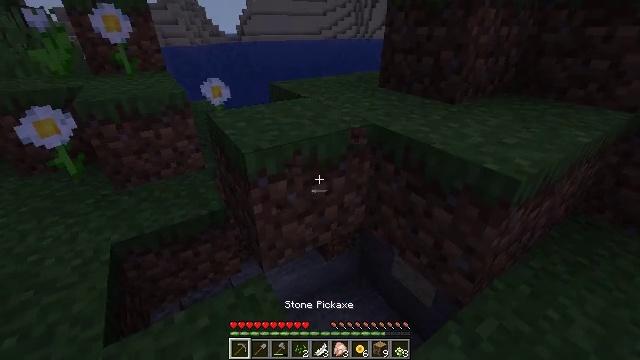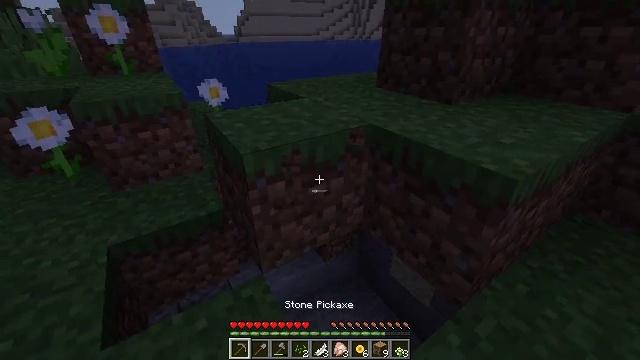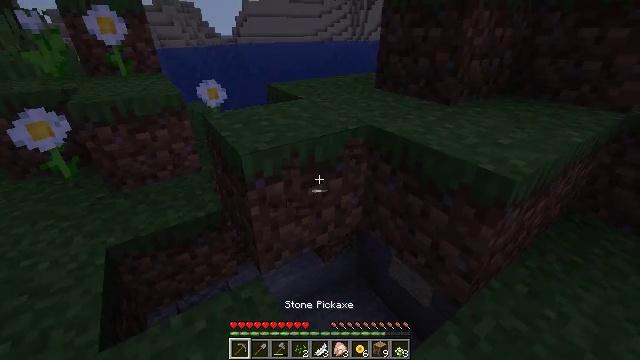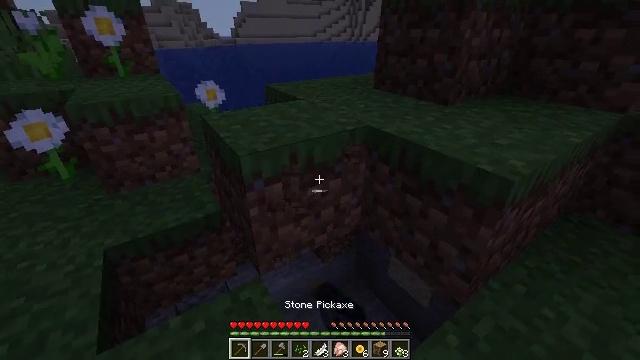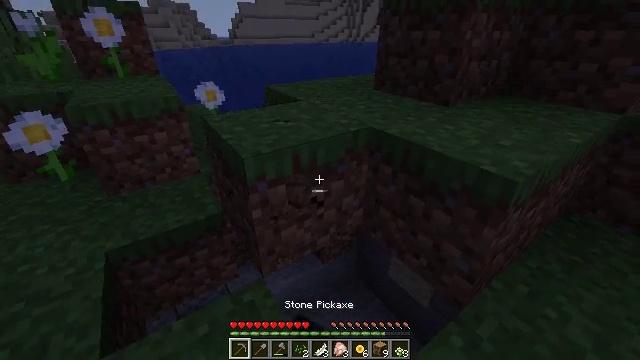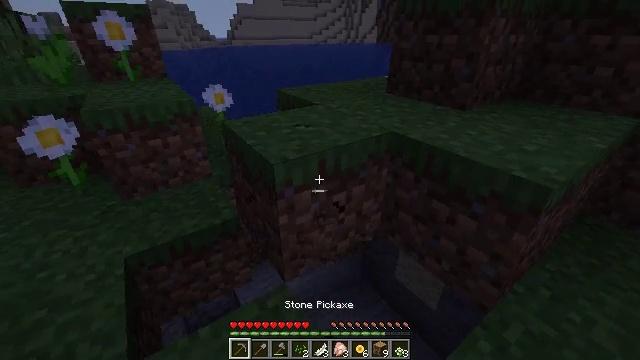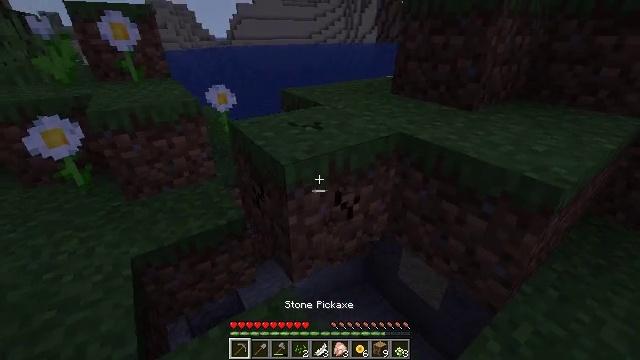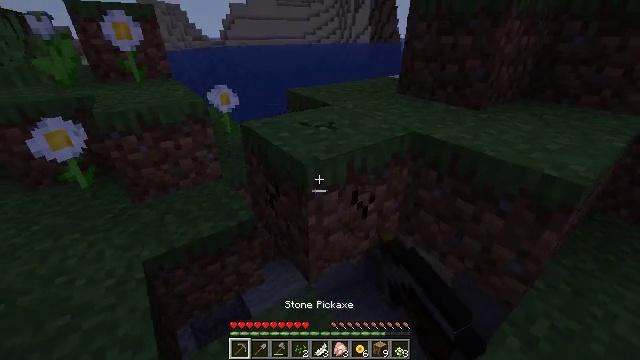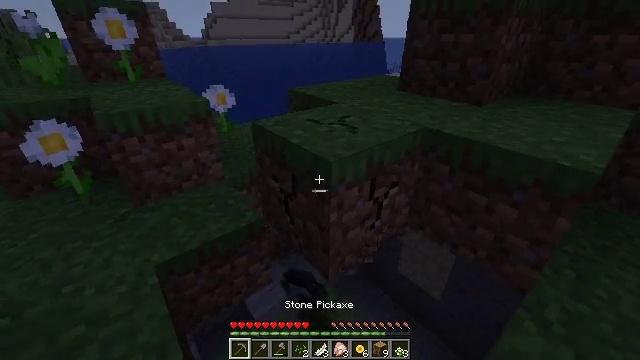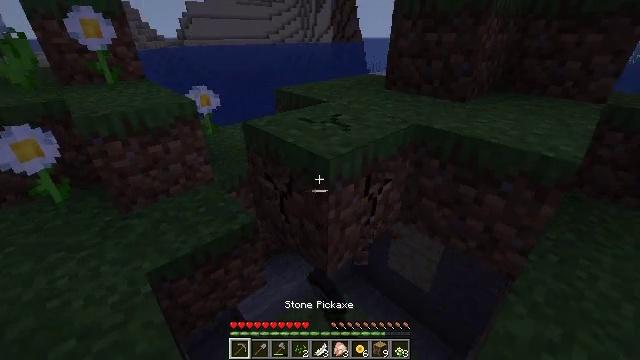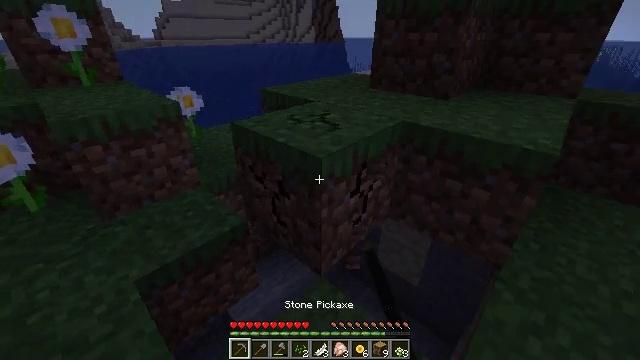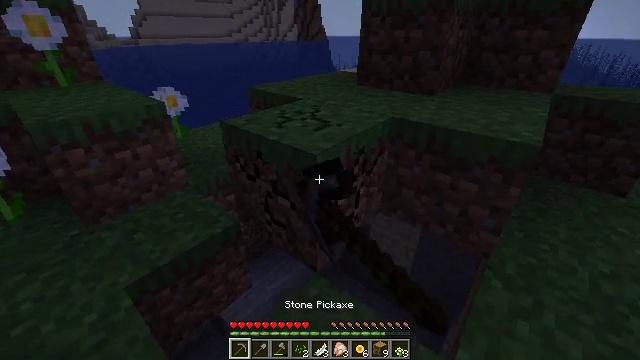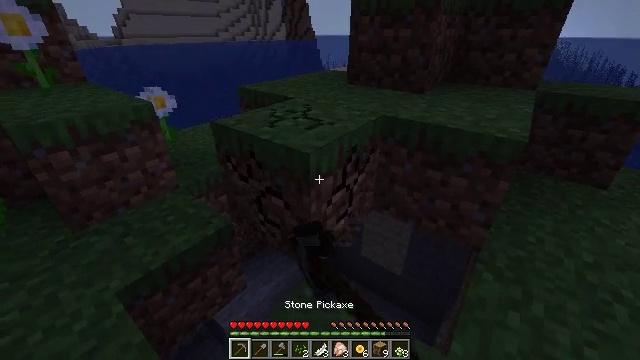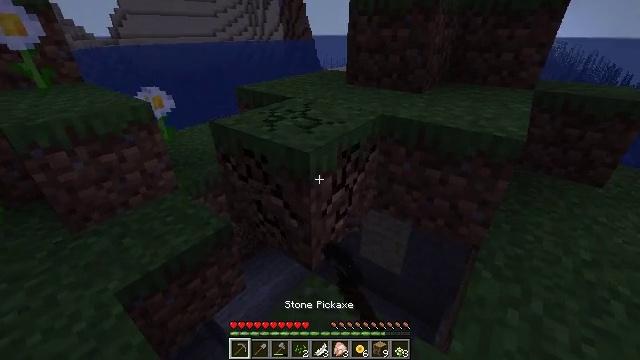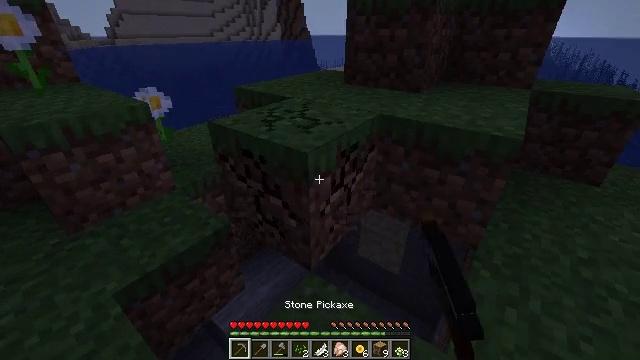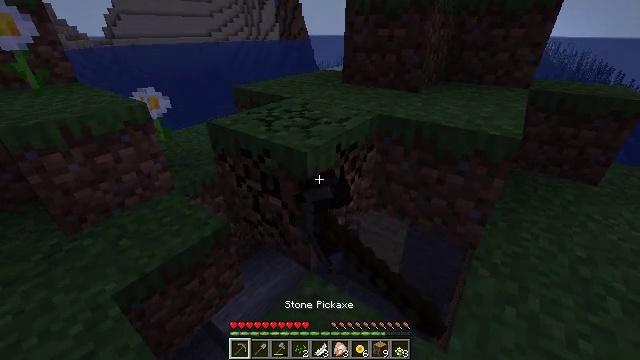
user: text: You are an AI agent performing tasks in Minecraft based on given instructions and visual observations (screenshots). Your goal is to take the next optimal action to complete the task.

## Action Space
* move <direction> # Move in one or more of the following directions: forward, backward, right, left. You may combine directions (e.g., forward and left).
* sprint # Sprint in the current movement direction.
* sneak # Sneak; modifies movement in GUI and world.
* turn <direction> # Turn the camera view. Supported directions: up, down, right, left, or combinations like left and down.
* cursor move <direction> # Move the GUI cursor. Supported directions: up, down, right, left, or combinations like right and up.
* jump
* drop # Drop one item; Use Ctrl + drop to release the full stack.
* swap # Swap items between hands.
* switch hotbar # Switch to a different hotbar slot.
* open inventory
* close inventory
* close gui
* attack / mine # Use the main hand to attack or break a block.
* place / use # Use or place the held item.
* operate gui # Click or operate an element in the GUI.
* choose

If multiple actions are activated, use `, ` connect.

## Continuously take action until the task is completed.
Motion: motion action
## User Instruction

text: Harvest grass block to clear the area.
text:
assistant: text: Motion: attack / mine
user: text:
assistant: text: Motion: attack / mine
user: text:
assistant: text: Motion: attack / mine
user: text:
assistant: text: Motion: move left, attack / mine
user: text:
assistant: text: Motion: move left, attack / mine
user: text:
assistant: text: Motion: move left, attack / mine
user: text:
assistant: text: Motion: move left, turn right, attack / mine
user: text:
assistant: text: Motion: turn right, attack / mine
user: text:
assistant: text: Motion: turn right, attack / mine
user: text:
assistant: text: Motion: turn right, attack / mine
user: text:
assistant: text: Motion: turn right, attack / mine
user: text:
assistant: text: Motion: turn right, attack / mine
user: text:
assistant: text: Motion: attack / mine
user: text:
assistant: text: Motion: attack / mine
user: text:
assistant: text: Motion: attack / mine
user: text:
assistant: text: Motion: attack / mine
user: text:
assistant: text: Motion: attack / mine
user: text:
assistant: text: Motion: attack / mine
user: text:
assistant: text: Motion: attack / mine
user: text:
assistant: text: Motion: attack / mine
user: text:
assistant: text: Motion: attack / mine
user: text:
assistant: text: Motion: attack / mine
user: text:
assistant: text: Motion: attack / mine
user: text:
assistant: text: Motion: attack / mine
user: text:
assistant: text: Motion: attack / mine